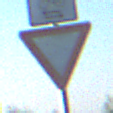
Verkehrszeichen: VorfahrtGewaehren
Zusatzzeichen oben: RichtungsangabeDurchPfeile9
Umgebung: Outdoor, RoadRail
Tageszeit: MorningAfternoon
Wetter: Clear
Licht: Natural
Jahreszeit: NotSpecified
Kontrast: HighContrast